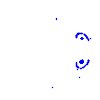
Particle: electron